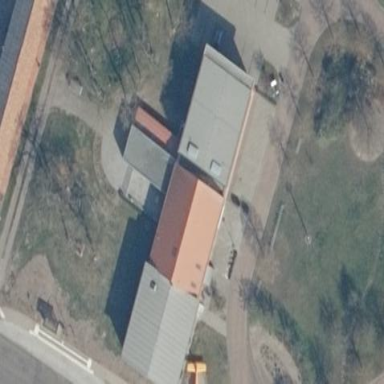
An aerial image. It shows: Museum housed in building.